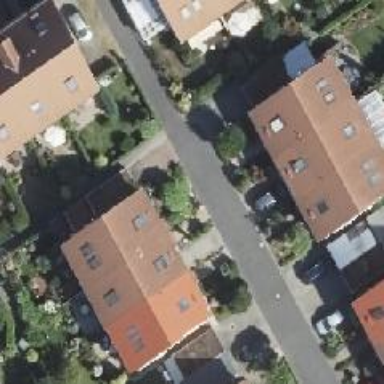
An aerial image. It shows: Living street.